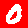
Digit: 0